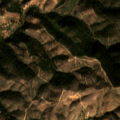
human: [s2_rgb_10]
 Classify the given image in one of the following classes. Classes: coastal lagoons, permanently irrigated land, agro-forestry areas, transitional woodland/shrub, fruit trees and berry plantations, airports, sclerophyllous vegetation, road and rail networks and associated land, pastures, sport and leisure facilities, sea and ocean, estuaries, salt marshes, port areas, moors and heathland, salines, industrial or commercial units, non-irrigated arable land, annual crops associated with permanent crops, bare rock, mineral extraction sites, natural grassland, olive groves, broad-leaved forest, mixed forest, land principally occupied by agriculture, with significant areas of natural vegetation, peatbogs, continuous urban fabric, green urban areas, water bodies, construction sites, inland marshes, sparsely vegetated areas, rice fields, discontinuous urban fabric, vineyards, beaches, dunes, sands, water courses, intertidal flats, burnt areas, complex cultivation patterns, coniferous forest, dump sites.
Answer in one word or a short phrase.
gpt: pastures, land principally occupied by agriculture, with significant areas of natural vegetation, broad-leaved forest, transitional woodland/shrub